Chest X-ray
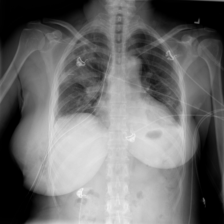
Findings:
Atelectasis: negative
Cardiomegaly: negative
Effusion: negative
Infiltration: negative
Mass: negative
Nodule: negative
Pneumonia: negative
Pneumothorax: negative
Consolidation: negative
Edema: negative
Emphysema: negative
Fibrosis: negative
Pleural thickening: negative
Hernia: negative